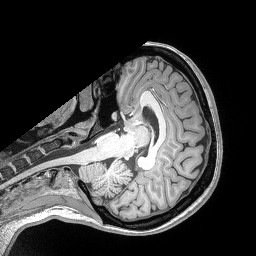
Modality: T1w
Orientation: axial
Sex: female